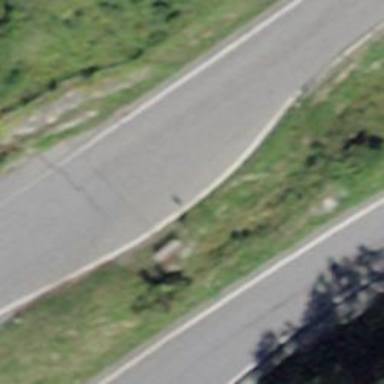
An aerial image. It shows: Bus stop along the road.